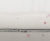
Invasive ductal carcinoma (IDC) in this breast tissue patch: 0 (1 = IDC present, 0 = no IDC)